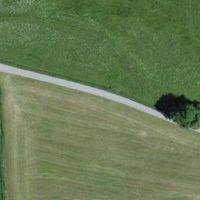
EUNIS habitat code: 24
Species observed at this site:
Buteo buteo